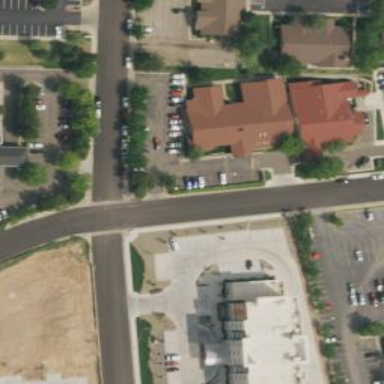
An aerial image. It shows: Healthcare clinic.